Interaction volume radius: 5 \u00c5
Interaction volume height: 10 \u00c5
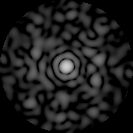
Disorder parameter: 0.7725